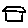
Label: house